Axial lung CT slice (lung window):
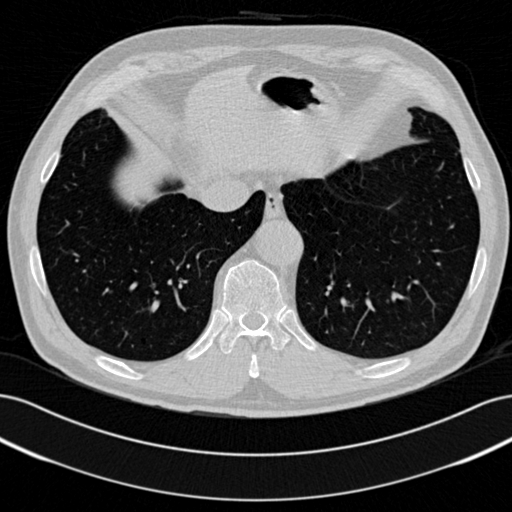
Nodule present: no